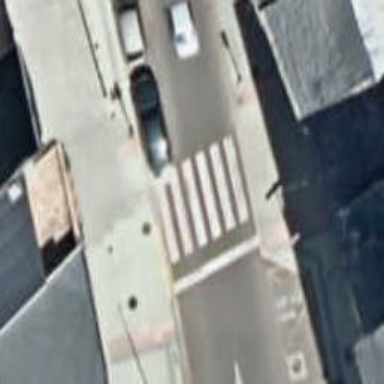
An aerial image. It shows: Road crossing with traffic signals.